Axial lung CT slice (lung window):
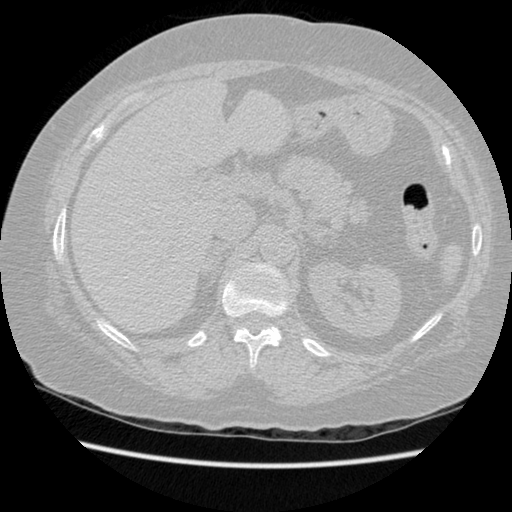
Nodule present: no